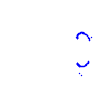
Particle: kaon